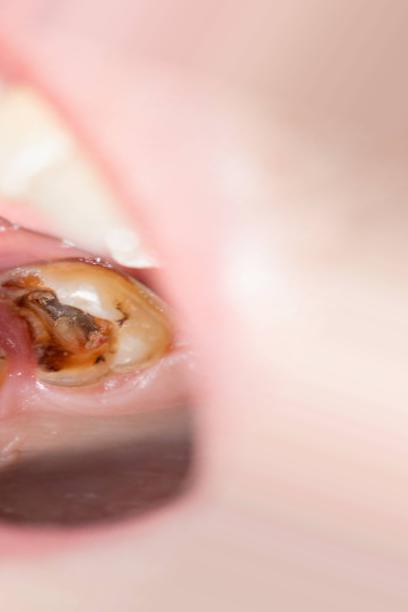
Condition: Caries